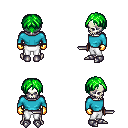
a pixel art fantasy rpg character, male body template, skeleton, teal long-sleeve shirt, white pants, green parted hairstyle, gold gloves, metal boots, dagger, four views (front, back, left, right), 2x2 character sprite sheet, small pixel art, hard edges, no anti-aliasing